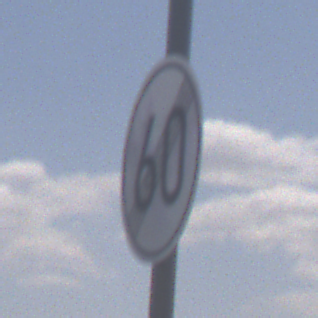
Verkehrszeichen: EndeGeschwindigkeit60
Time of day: Midday
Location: Outdoor (Nature)
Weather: PartlyCloudy
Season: NotSpecified
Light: Natural